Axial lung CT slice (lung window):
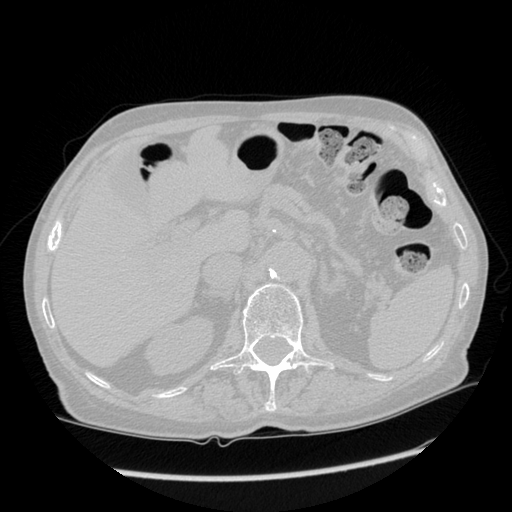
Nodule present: no